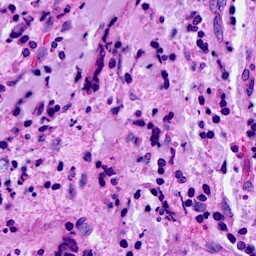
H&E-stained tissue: Breast